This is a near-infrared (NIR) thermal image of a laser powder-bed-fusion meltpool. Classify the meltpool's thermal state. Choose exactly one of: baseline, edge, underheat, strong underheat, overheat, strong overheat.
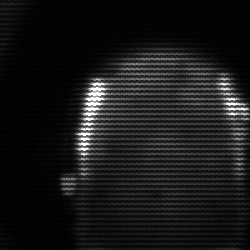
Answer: baseline